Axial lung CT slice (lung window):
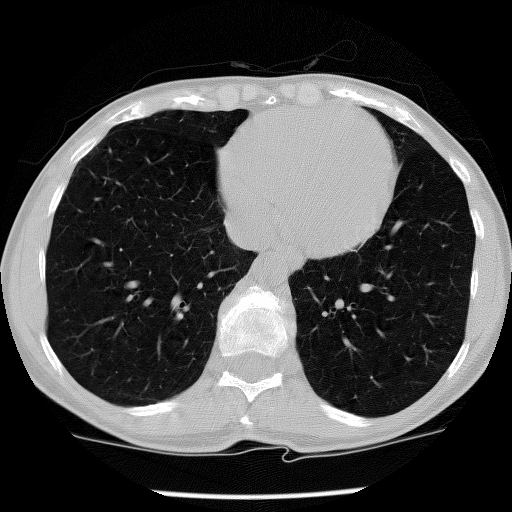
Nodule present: no